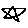
Label: star